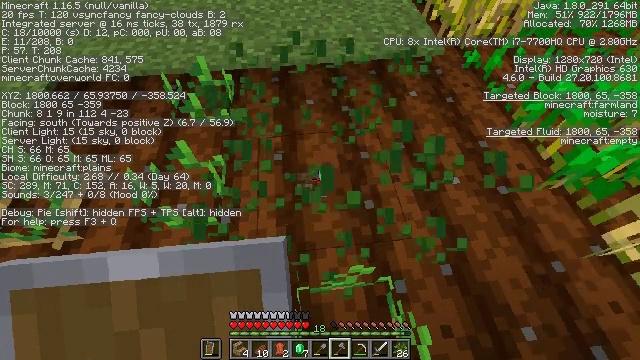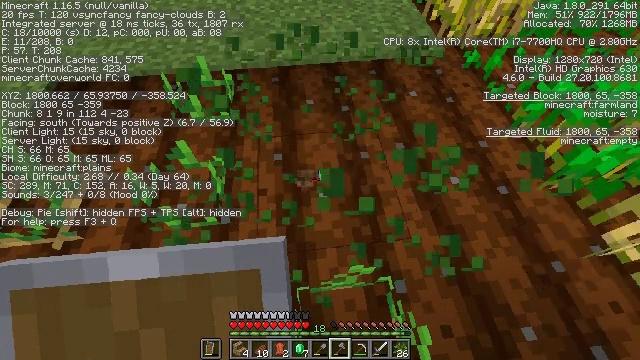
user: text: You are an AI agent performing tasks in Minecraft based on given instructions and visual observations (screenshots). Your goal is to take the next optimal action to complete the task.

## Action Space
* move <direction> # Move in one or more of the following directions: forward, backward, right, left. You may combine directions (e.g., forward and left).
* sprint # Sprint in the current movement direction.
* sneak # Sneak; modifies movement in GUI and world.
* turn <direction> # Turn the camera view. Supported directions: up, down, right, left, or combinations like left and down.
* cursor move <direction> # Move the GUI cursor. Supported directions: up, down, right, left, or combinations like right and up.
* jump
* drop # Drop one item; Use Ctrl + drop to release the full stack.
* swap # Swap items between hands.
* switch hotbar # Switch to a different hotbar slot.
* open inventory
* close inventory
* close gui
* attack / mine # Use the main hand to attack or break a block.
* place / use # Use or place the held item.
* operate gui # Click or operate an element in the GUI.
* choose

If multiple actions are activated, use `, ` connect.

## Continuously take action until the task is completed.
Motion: motion action
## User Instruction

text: Collect potatoes from the garden.
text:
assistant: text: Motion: no_op
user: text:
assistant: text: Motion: no_op